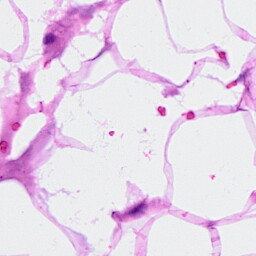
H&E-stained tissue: Breast